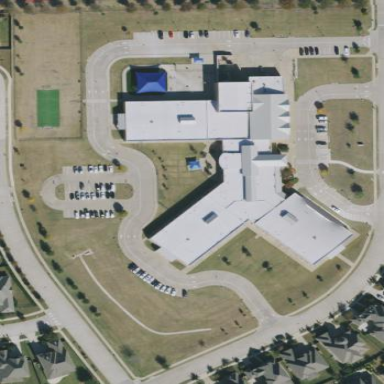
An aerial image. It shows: School.